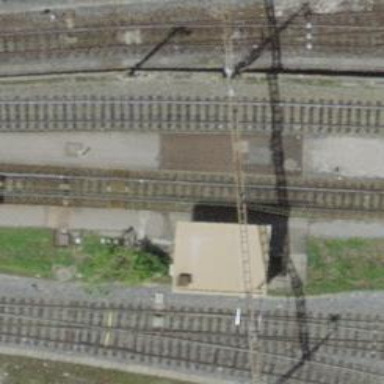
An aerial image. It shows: Hump in the railway.